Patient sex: F
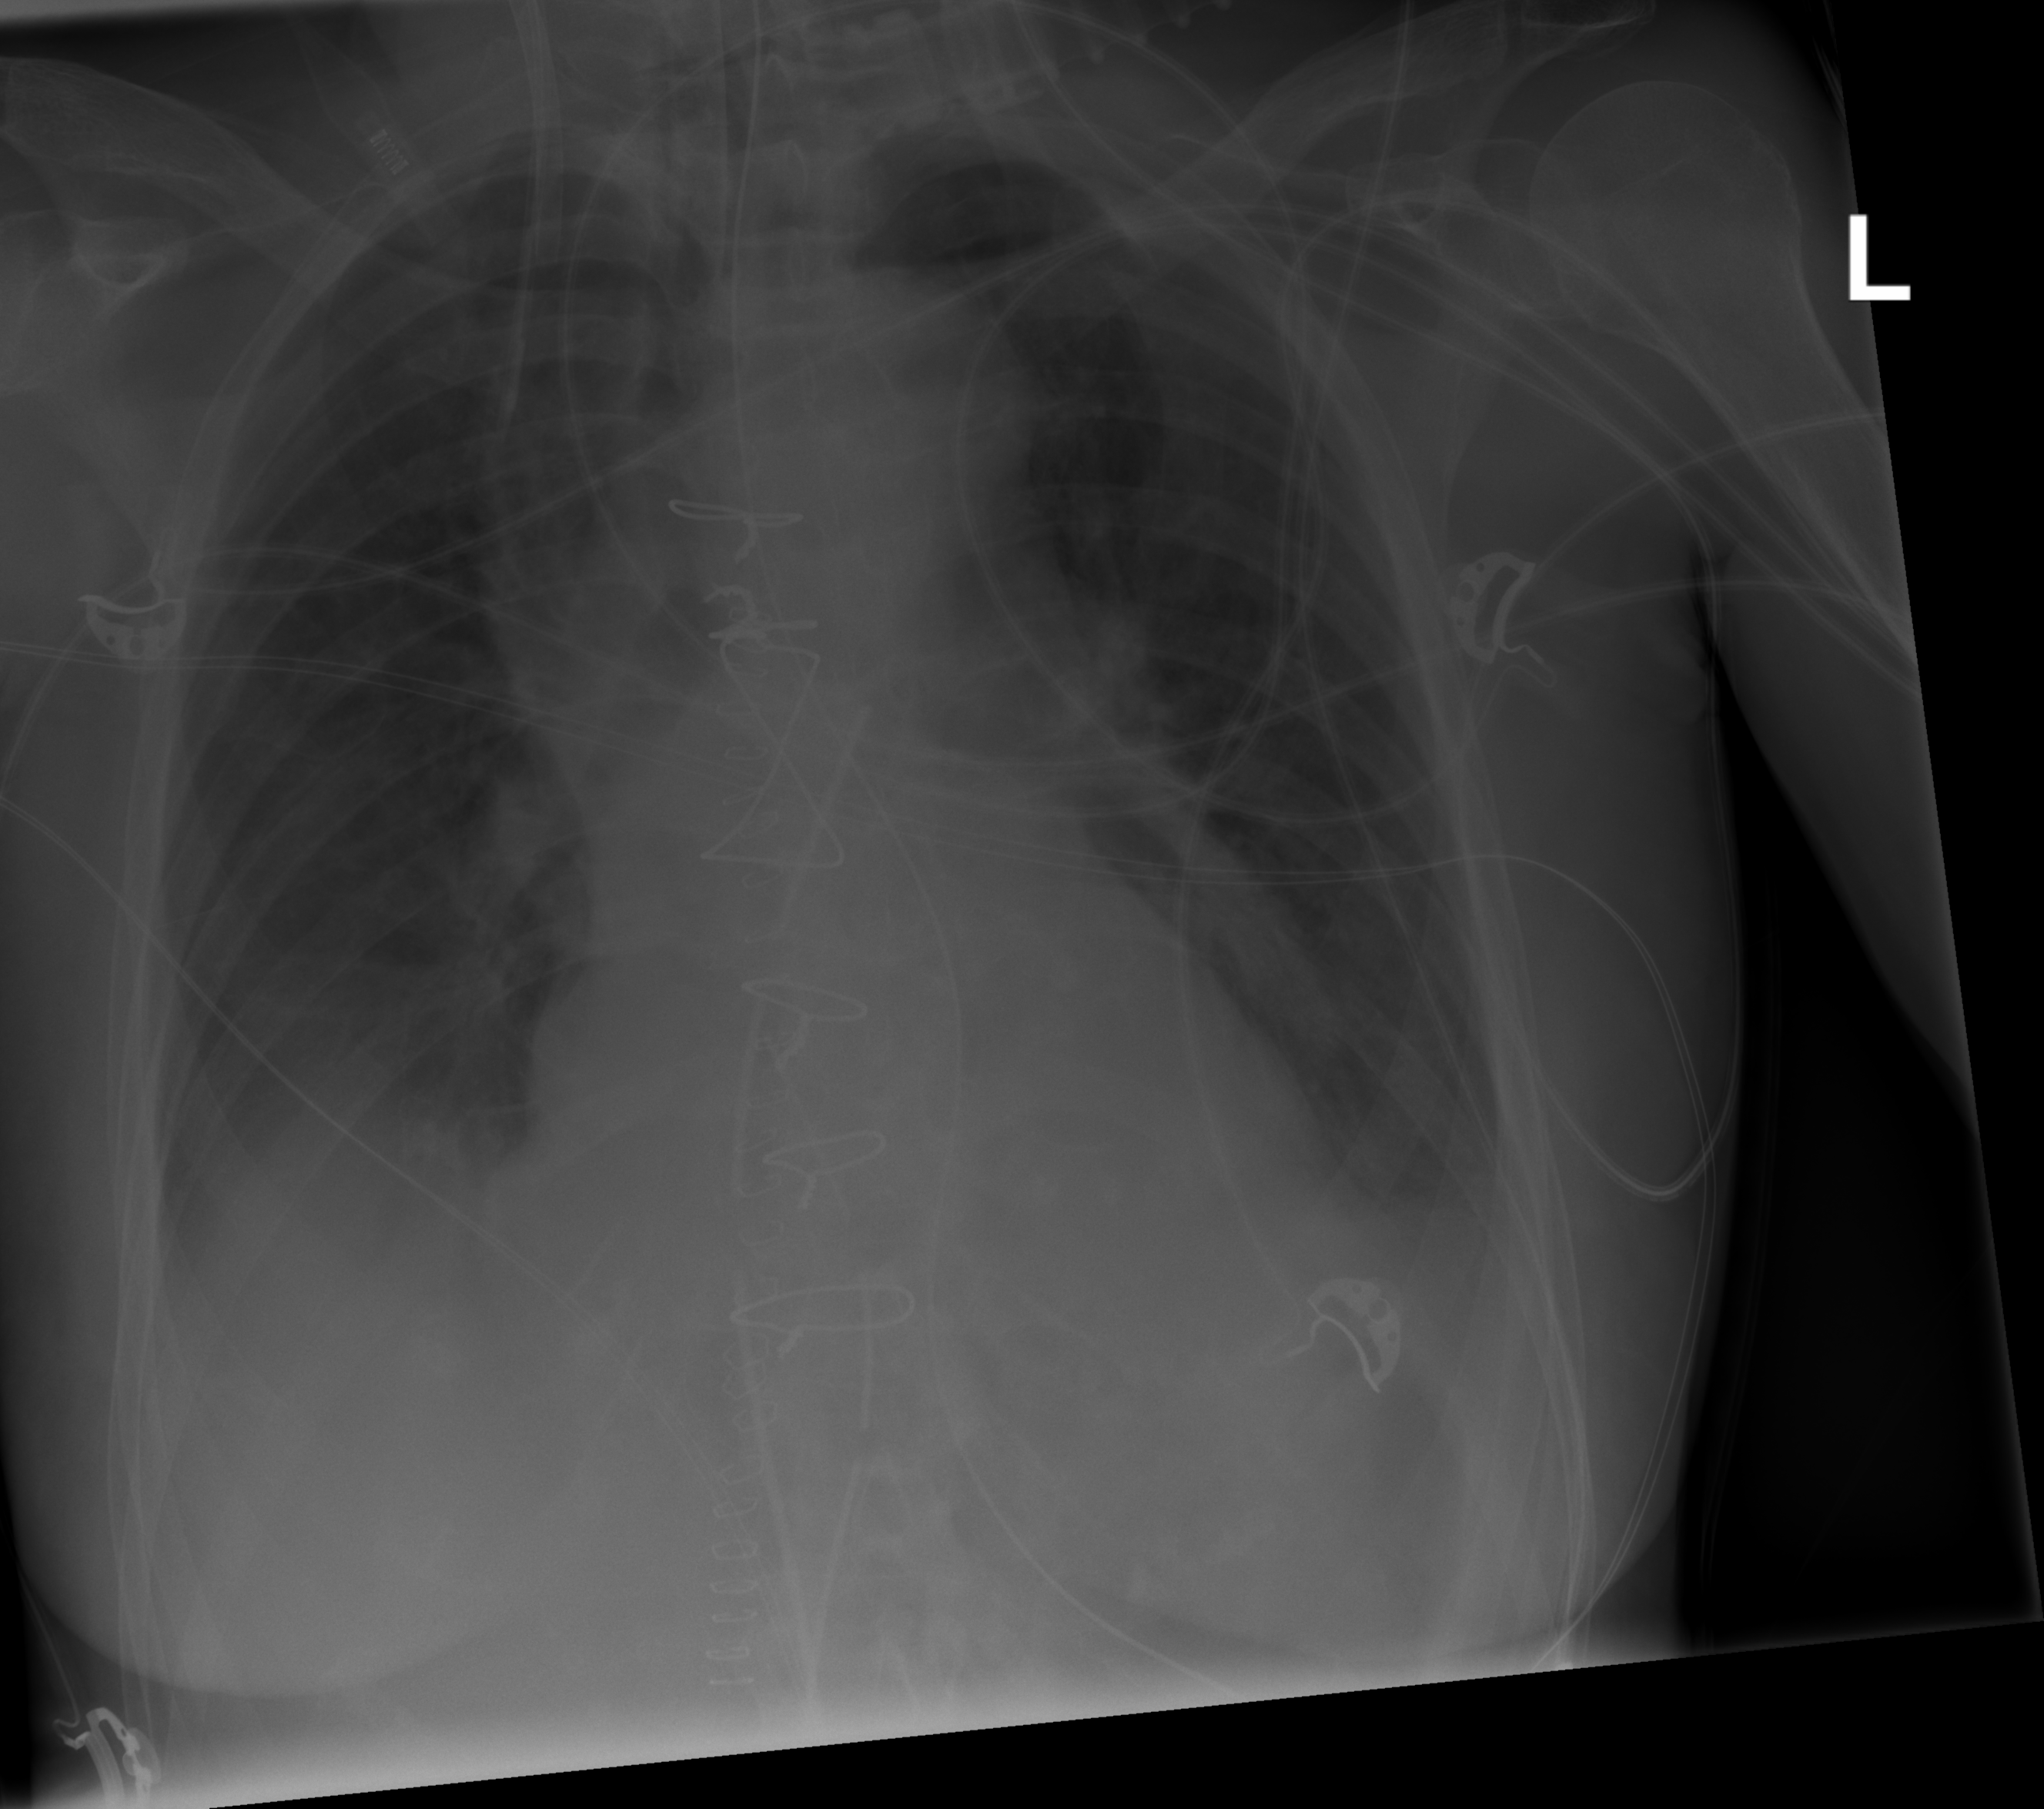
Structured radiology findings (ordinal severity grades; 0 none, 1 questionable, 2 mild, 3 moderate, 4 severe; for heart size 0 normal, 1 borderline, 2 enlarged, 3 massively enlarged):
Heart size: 0
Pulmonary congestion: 2
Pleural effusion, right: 2
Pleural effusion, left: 2
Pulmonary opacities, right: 0
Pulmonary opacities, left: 0
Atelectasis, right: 2
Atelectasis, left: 2